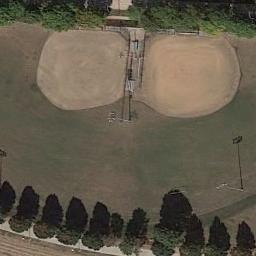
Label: baseball_diamond